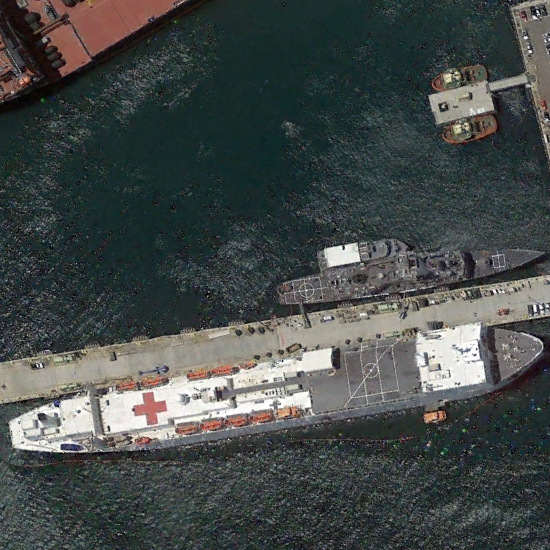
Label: Medical_ship